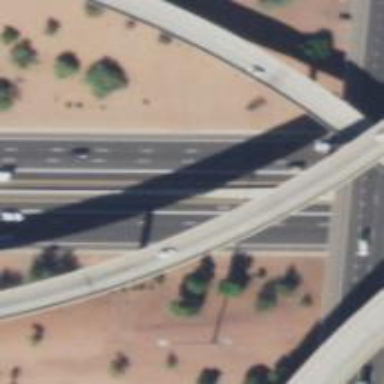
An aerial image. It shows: Bridge on motorway link.